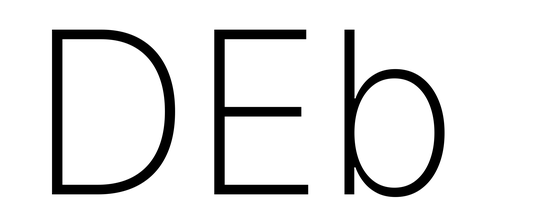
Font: Inter_ExtraLight